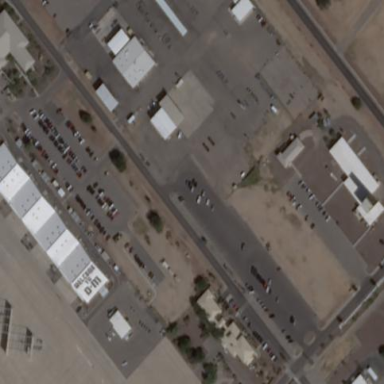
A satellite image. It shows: Parking area.